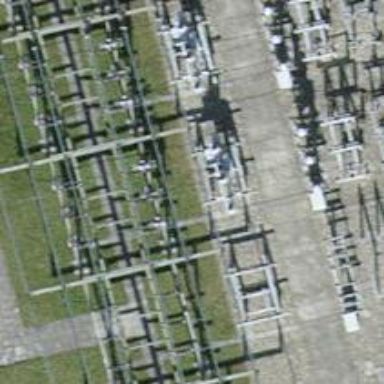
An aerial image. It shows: Power line with 3 cables. The line type is busbar.